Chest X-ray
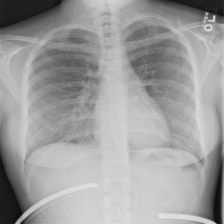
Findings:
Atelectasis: negative
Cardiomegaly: negative
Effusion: negative
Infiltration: negative
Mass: negative
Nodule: negative
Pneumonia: negative
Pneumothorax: negative
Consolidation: negative
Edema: negative
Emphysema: negative
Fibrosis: negative
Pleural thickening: negative
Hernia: negative